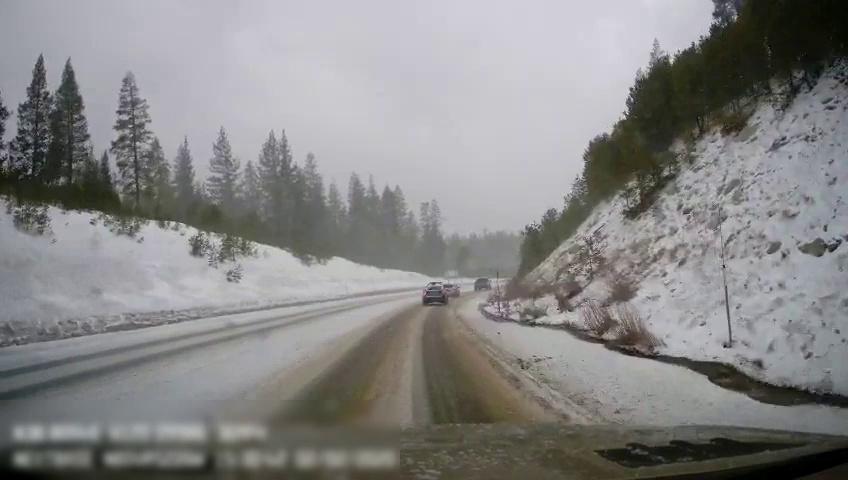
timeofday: Day
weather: Snowy
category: Drivable Space
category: Vehicles | SUV
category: Vehicles | Car
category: Vehicles | SUV